Interaction volume radius: 5 \u00c5
Interaction volume height: 40 \u00c5
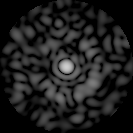
Disorder parameter: 0.8526